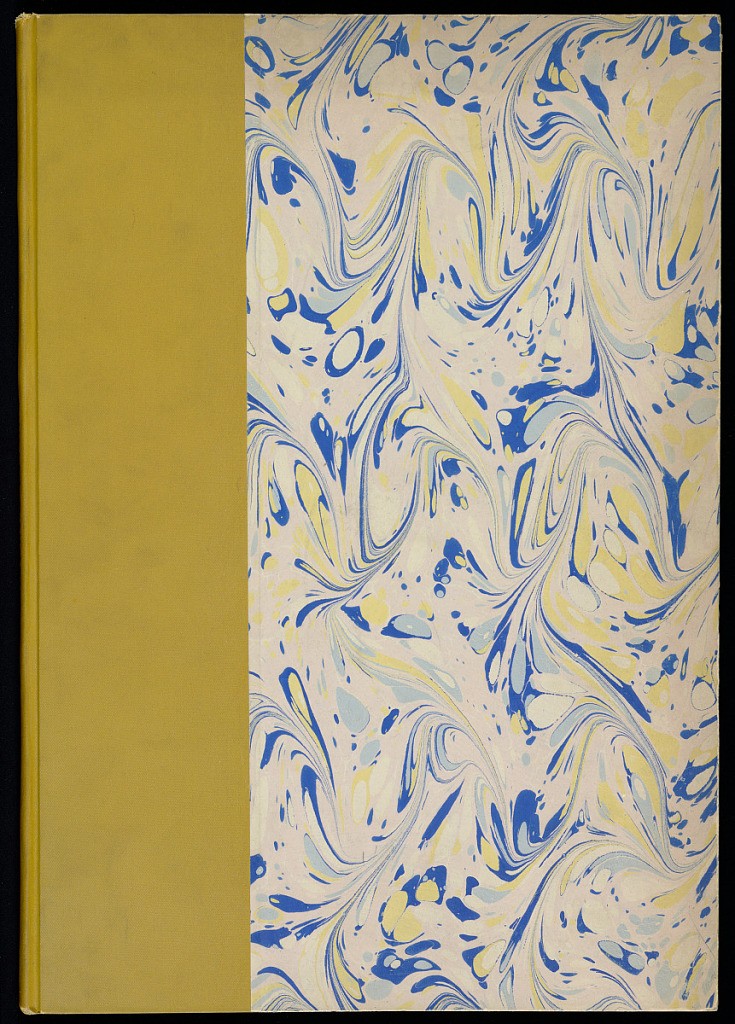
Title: Album of Prints: Frame Designs by Various Artists
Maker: Jean-Baptiste Fay, French, active 1765 – 1790s
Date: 18th century
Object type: Album
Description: Album of prints containing designs for ornamental frames or cartouches by various artists. The majority of plates are unsigned.